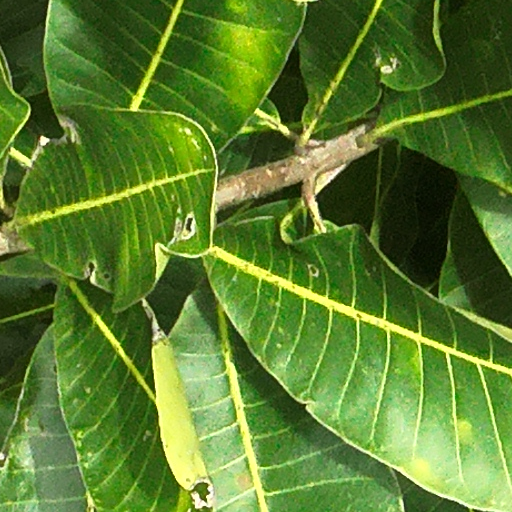
Species: Anacardium excelsum
GBIF accepted scientific name: Anacardium excelsum
Crown area (m\u00b2): 199.325